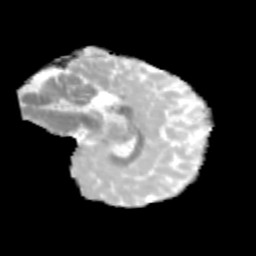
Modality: MD
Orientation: sagittal
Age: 11
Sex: male
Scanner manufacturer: siemens
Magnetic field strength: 3 T
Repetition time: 3.8 s
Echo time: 0.07 s